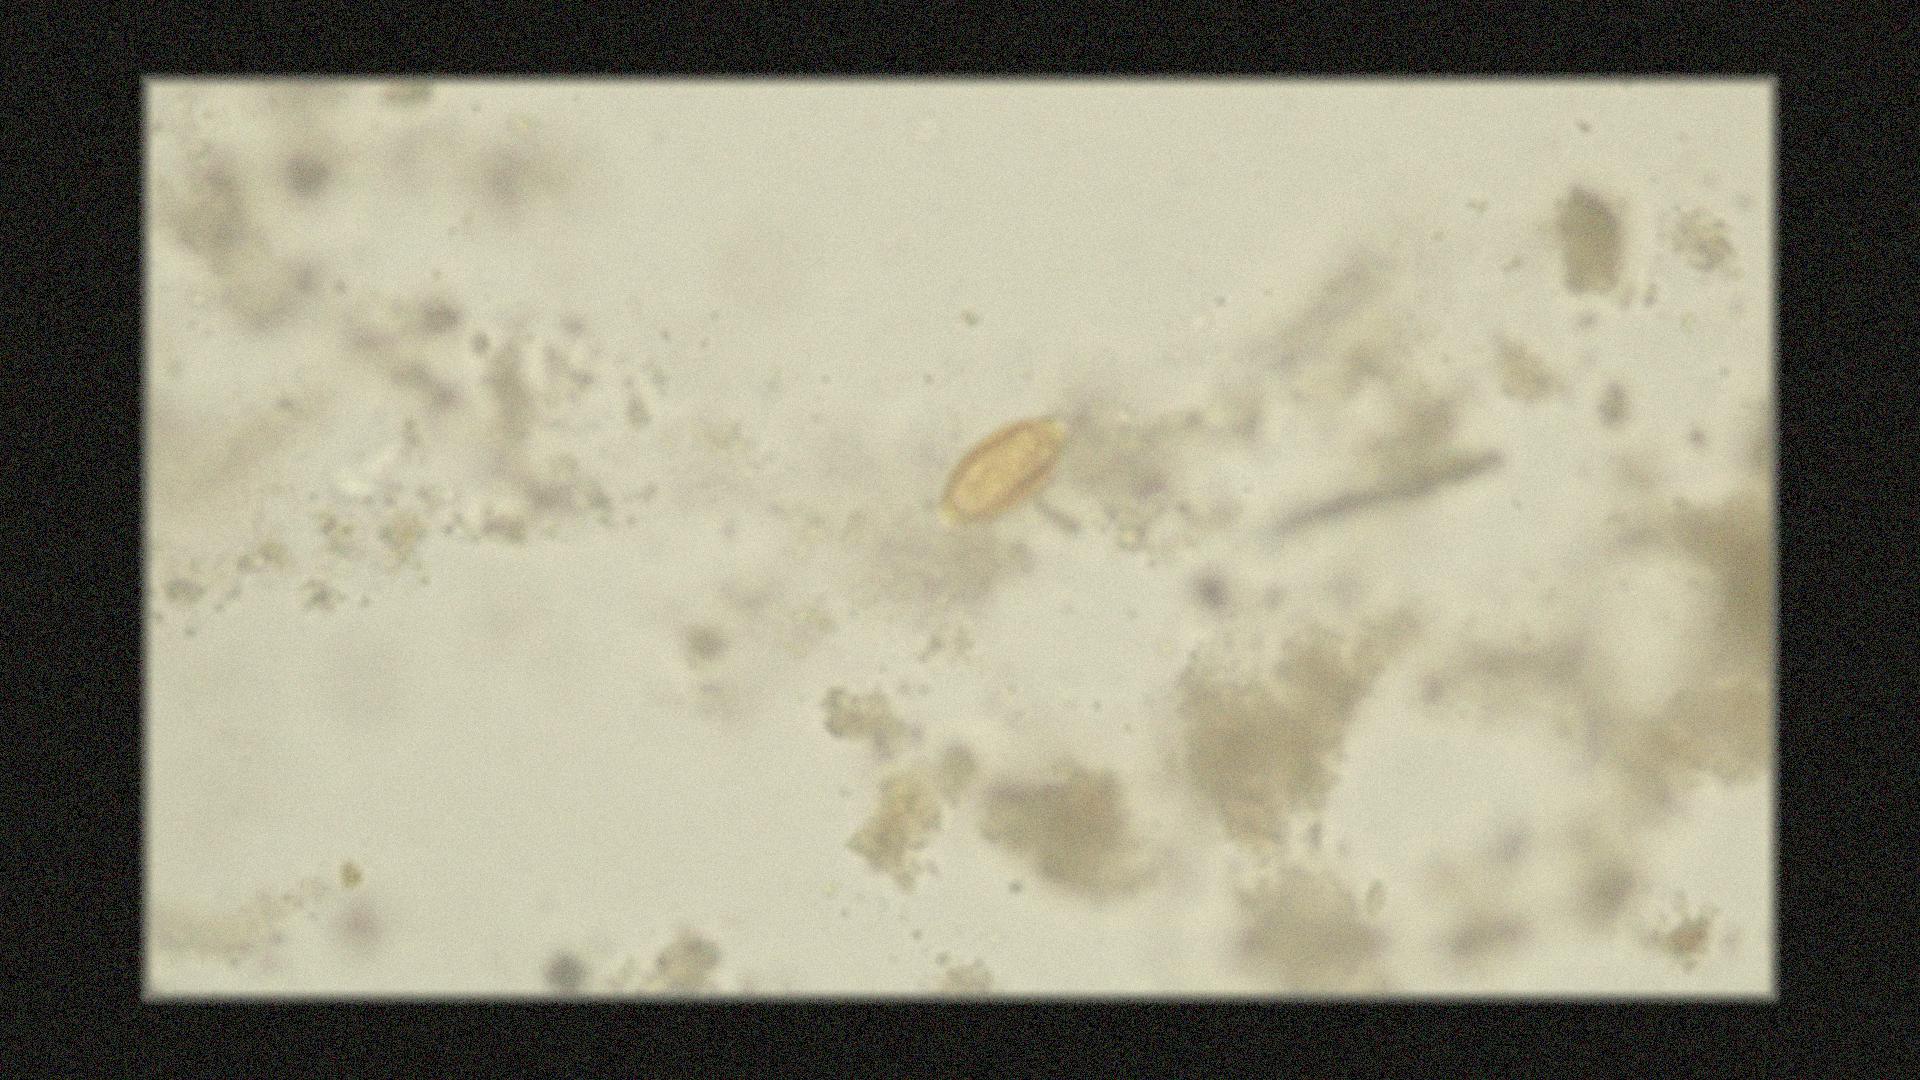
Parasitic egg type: Trichuris trichiura